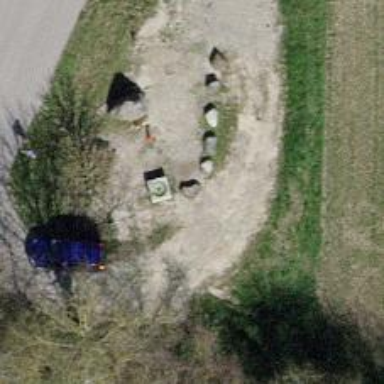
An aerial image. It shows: Block barrier.